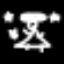
Label: angel